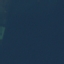
Label: SeaLake